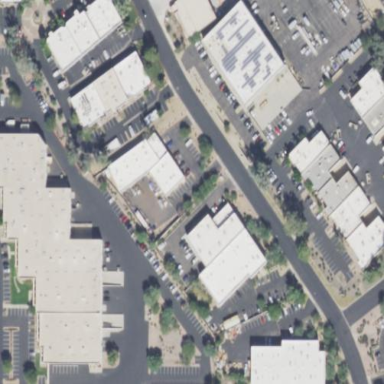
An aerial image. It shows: Commercial area.